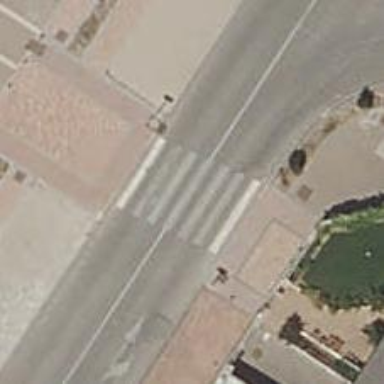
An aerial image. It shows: Zebra crossing on the road.